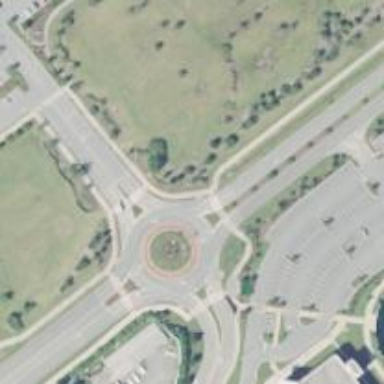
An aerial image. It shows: Tertiary road leading to roundabout junction.